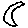
Label: moon